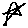
Label: star